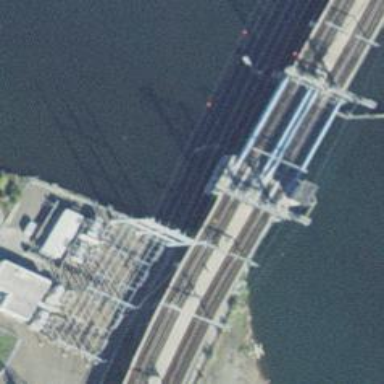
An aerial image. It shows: Movable bascule bridge for railway traffic. It is electrified with contact line.